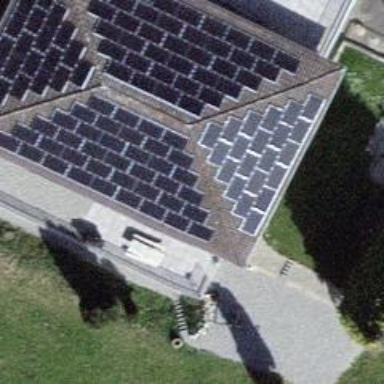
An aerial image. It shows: Solar power generator.